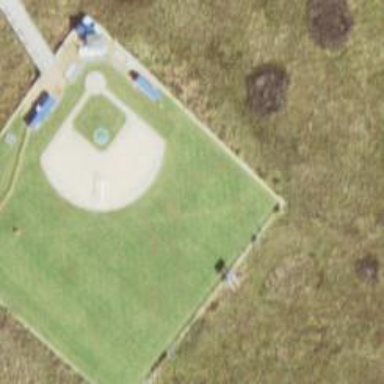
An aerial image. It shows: Baseball pitch enclosed by fence.